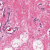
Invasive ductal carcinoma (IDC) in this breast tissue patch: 0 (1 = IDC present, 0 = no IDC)